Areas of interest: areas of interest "Sport and cultural"
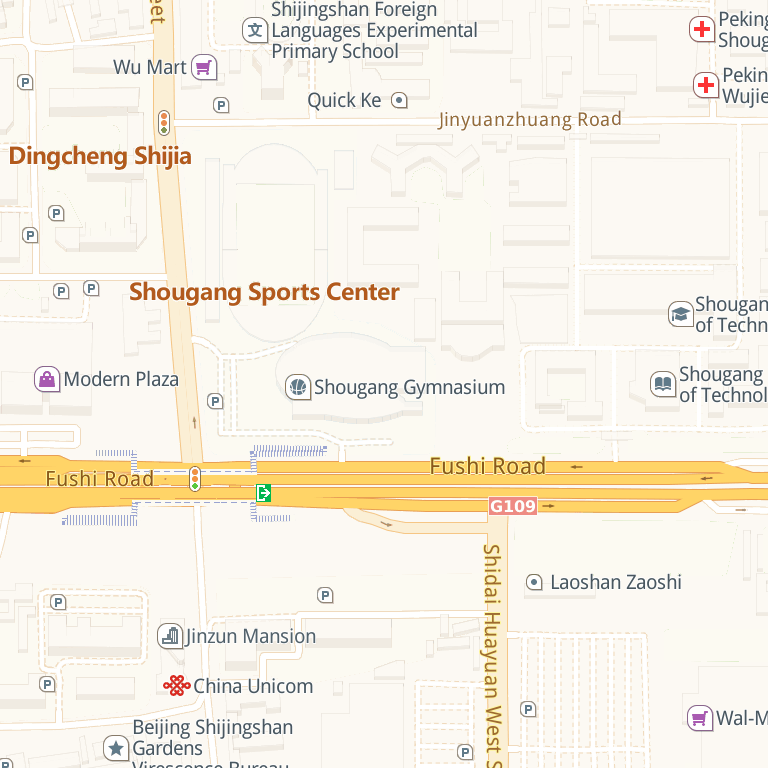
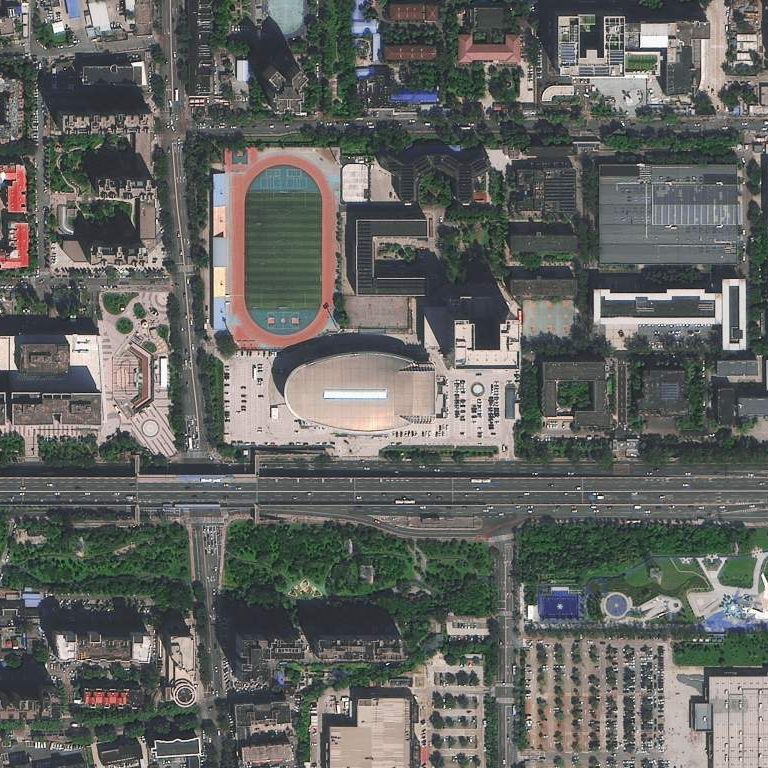